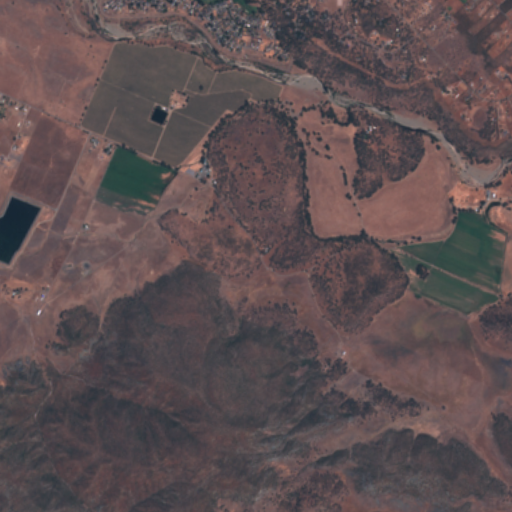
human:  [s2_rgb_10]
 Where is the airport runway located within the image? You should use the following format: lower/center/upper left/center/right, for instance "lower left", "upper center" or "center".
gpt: The airport runway is located in the center left of the image.
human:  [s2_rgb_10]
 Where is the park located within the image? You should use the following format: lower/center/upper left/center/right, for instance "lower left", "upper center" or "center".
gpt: The park is located in the upper center of the image.
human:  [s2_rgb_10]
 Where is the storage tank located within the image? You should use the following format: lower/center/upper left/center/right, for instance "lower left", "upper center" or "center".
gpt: The storage tank is located in the center left of the image.
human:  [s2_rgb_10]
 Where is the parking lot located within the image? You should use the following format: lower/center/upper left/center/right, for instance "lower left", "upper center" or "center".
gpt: There is no parking lot in the image.